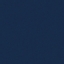
Label: SeaLake